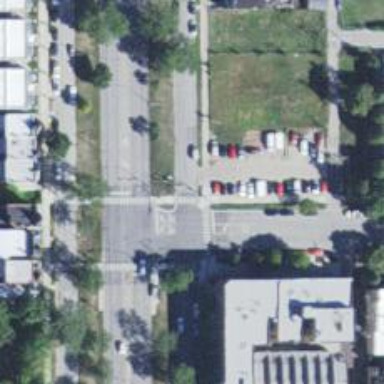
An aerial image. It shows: Traffic island located on footway.